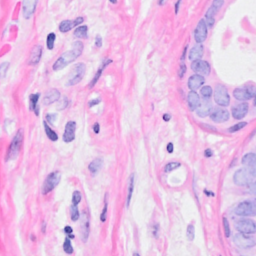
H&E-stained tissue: Breast